Question: I have a dataframe that looks like below -
'''
Year Salary Amount
0 2019 1200 53
1 2020 3443 455
2 2021 6777 123
3 2019 5466 313
4 2020 4656 545
5 2021 4565 775
6 2019 4654 567
7 2020 7867 657
8 2021 6766 567
'''
Python script to get the dataframe below -
'''
import pandas as pd
import numpy as np
d = pd.DataFrame({
'Year': [
2019,
2020,
2021,
] * 3,
'Salary': [
1200,
3443,
6777,
5466,
4656,
4565,
4654,
7867,
6766
],
'Amount': [
53,
455,
123,
313,
545,
775,
567,
657,
567
]
})
'''
I want to calculate certain percentile values for all the columns grouped by 'Year'.
Desired output should look like -

I am running below python script to perform the calculations to calculate certain percentile values-
'''
df_percentile = pd.DataFrame()
p_list = [0.05, 0.10, 0.25, 0.50, 0.75, 0.95, 0.99]
c_list = []
p_values = []
for cols in d.columns[1:]:
for p in p_list:
c_list.append(cols + '_' + str(p))
p_values.append(np.percentile(d[cols], p))
print(len(c_list), len(p_values))
df_percentile['Name'] = pd.Series(c_list)
df_percentile['Value'] = pd.Series(p_values)
print(df_percentile)
'''
Output -
'''
Name Value
0 Salary_0.05 <PHONE>
1 Salary_0.1 <PHONE>
2 Salary_0.25 <PHONE>
3 Salary_0.5 <PHONE>
4 Salary_0.75 <PHONE>
5 Salary_0.95 <PHONE>
6 Salary_0.99 <PHONE>
7 Amount_0.05 53.2800
8 Amount_0.1 53.5600
9 Amount_0.25 54.4000
10 Amount_0.5 55.8000
11 Amount_0.75 57.2000
12 Amount_0.95 58.3200
13 Amount_0.99 58.5440
'''
How can I get the output in the required format without having to do extra data manipulation/formatting or in fewer lines of code?
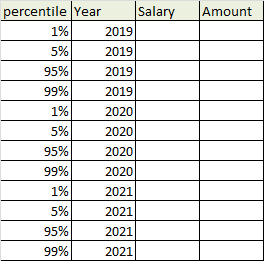
Answer: You can try 'pivot' followed by 'quantile':
'''
(df.pivot(columns='Year')
.quantile([0.01,0.05,0.75, 0.95, 0.99])
.stack('Year')
)
'''
Output:
'''
Salary Amount
Year
0.01 2019 1269.08 58.20
2020 3467.26 456.80
2021 4609.02 131.88
0.05 2019 1545.40 79.00
2020 3564.30 464.00
2021 4785.10 167.40
0.75 2019 5060.00 440.00
2020 6261.50 601.00
2021 6771.50 671.00
0.95 2019 5384.80 541.60
2020 7545.90 645.80
2021 6775.90 754.20
0.99 2019 5449.76 561.92
2020 7802.78 654.76
2021 6776.78 770.84
'''